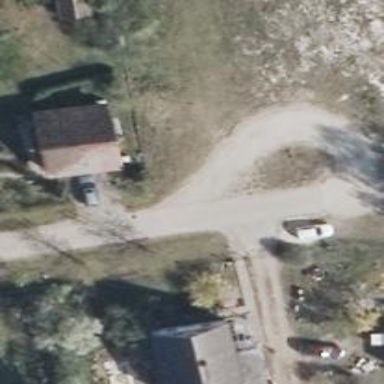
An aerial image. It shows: Turning loop on the road.